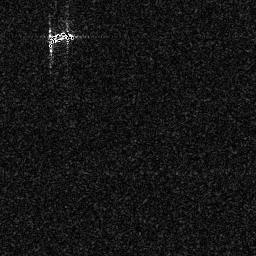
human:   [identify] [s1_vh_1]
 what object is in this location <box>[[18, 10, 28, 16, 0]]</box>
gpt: <ref>1 small ship at the top left</ref>